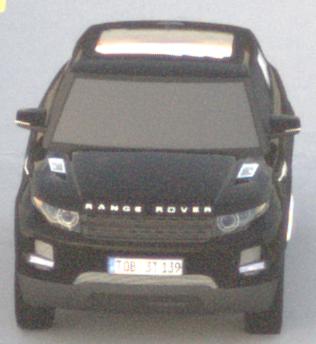
Make: Land Rover
Model: Range Rover Evoque 2.0 Si4
Detailed model: Range Rover Evoque (I)
Model produced from: 2011/08
Model produced until: 2013/11
Doors: 5
Color: black
Road condition: dry road
Daytime: sunrise or sunset
Contrast: low contrast